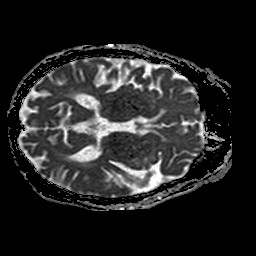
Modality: ADC
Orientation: axial
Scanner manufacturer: philips
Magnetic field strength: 1.5 T
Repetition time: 3.821 s
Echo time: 0.09411 s